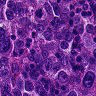
Metastatic tissue present: yes